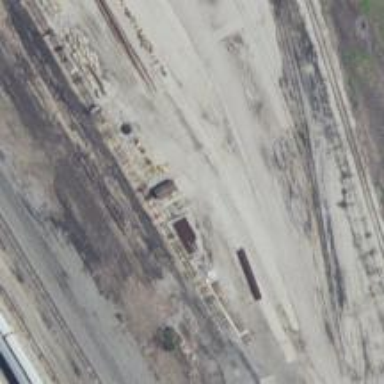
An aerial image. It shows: Abandoned railway.